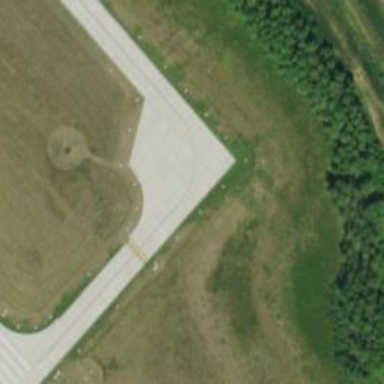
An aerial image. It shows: Image of taxiway at airport.